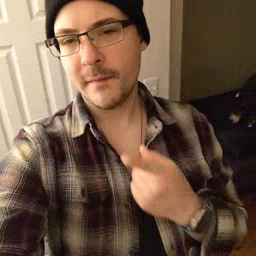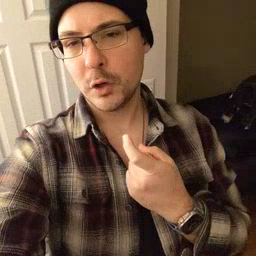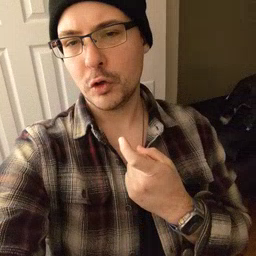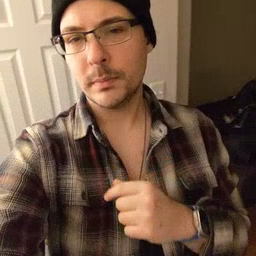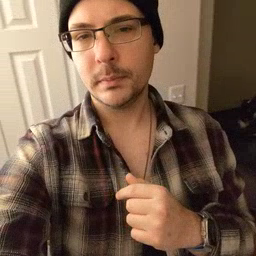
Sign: finger